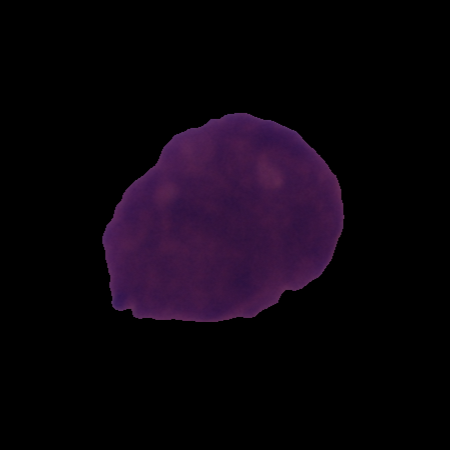
Label: cancer